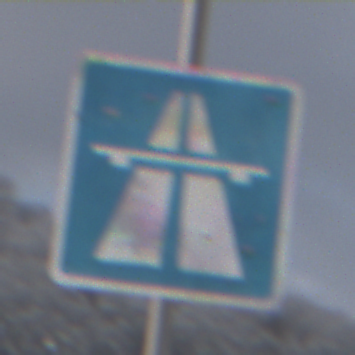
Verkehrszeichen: Autobahn
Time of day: MorningAfternoon
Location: Outdoor (Nature)
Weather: PartlyCloudy
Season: Winter
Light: Natural